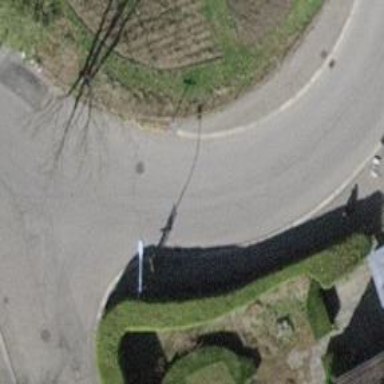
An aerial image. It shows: Unmarked road crossing.